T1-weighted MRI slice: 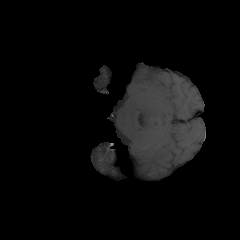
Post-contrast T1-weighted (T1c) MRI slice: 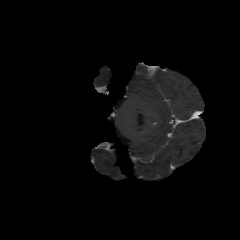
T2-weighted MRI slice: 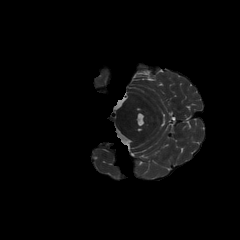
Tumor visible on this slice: no